Question: I'm completely new to PHP and I'm writing a page which displays some images from my hard drive.
I've tried different syntaxes and none of them worked out for me ...
I've tested
'''
echo '<img src="/var/www/netbeans/PhpProject2/Plate.jpg" alt ="Test" />';
'''
and It didn't show anything for me .... I've tested this <URL> Also and it didn't worked for me too, I've attached My monitor screen page below. as you can see it seems that my images are not found. I've pasted every address of my images in my browser separately and I was able to see them but when I add them in src argument of img function I'm not able to see them!
What do you think might be the source of problem .... I need to work on a project which needs to be fast enough in working with images.. what do you think I should use ? is "

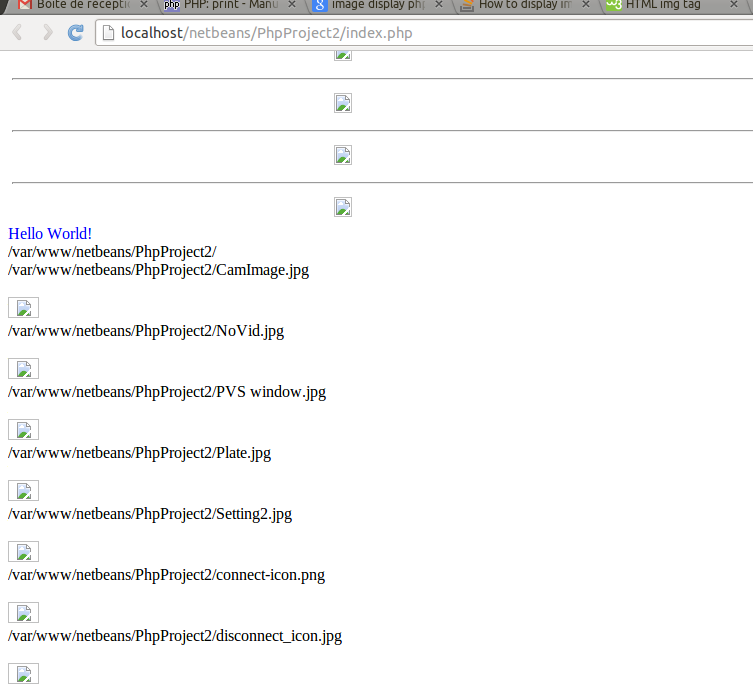
Answer: Try to remove the '/var/www'. Path should be the http path not the file physical path.
'''
echo '<img src="/netbeans/PhpProject2/Plate.jpg" alt ="Test" />';
'''